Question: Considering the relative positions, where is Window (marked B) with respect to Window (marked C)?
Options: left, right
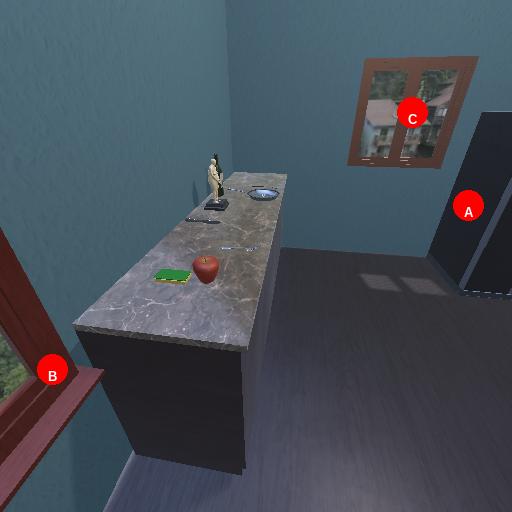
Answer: left